一年级 · 算术
云到家的时间是

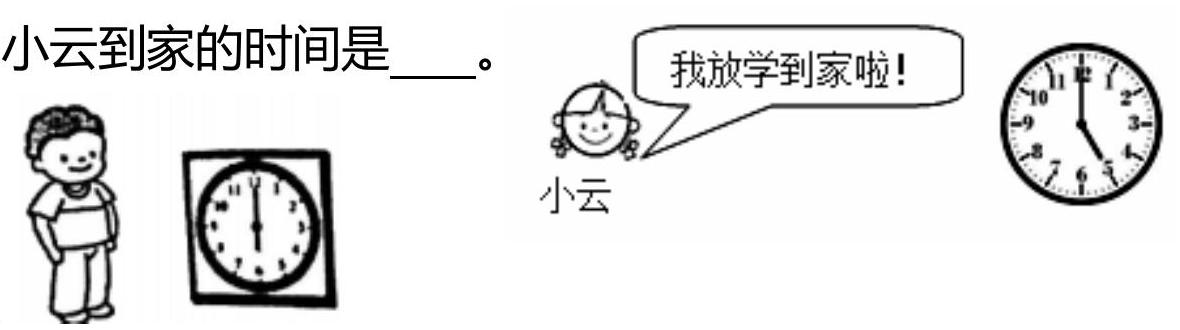
答案: 解5 时 ( $5: 00$ )